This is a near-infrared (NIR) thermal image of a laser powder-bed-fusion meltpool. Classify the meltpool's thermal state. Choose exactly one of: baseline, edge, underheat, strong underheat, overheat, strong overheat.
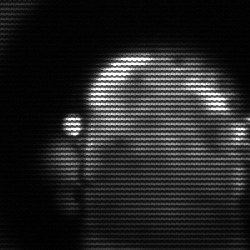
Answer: baseline